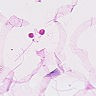
Metastatic tissue present: no